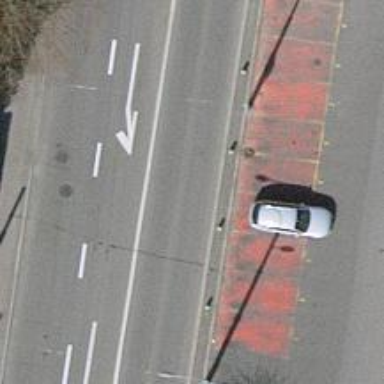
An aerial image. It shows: Concrete bollard.